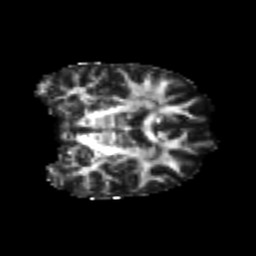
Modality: FA
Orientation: coronal
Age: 24
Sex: female
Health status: healthy
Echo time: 0.074 s